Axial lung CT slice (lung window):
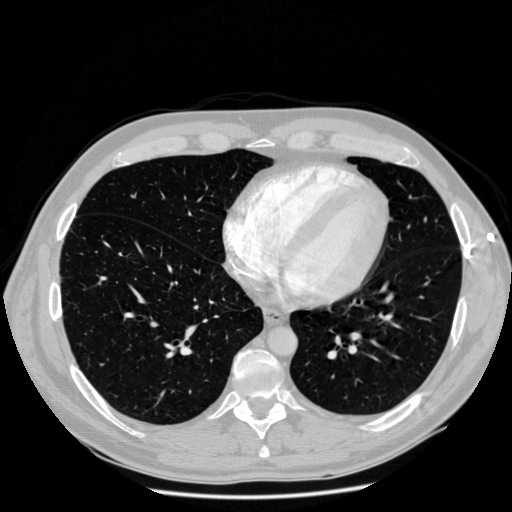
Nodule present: no